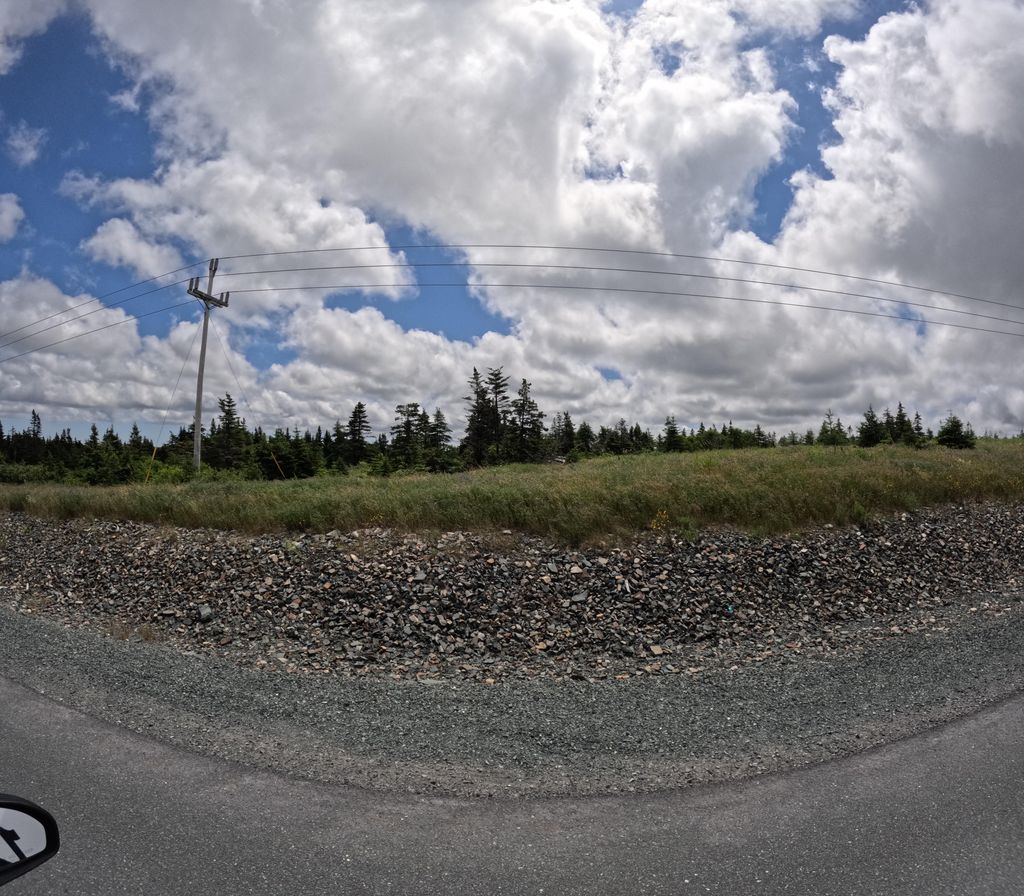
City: st_johns